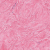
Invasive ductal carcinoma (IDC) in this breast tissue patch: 0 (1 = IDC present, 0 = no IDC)